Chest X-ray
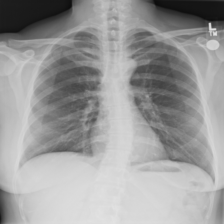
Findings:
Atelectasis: negative
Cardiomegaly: negative
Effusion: negative
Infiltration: negative
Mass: negative
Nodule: negative
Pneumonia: negative
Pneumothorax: negative
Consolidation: negative
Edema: negative
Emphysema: negative
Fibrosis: negative
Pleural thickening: negative
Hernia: negative